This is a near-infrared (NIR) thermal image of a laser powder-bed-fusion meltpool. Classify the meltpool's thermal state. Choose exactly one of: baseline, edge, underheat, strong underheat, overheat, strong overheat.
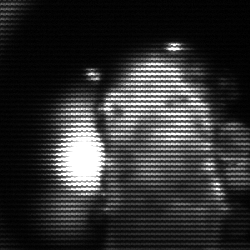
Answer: strong underheat